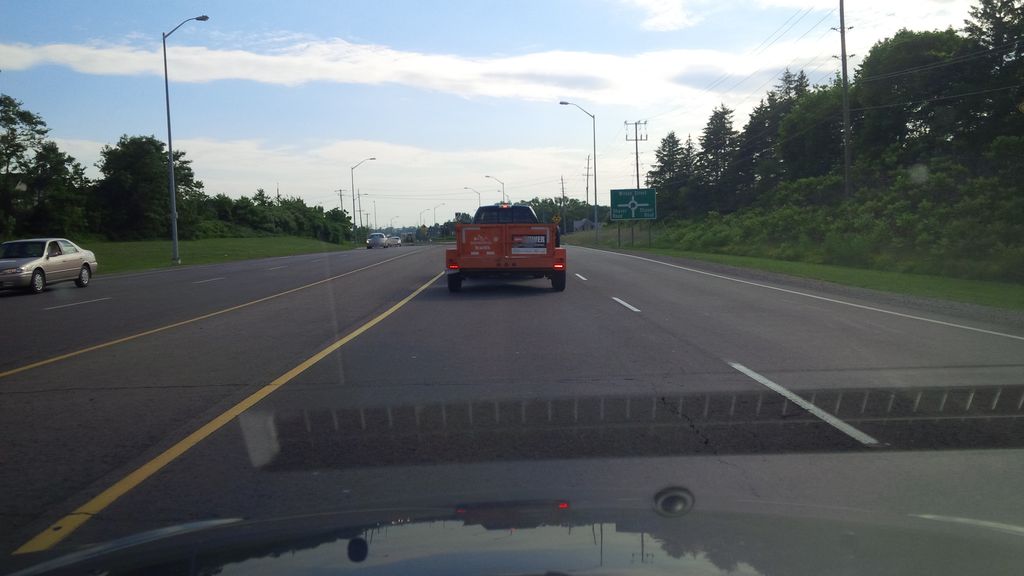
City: hamilton